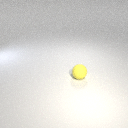
small yellow rubber sphere